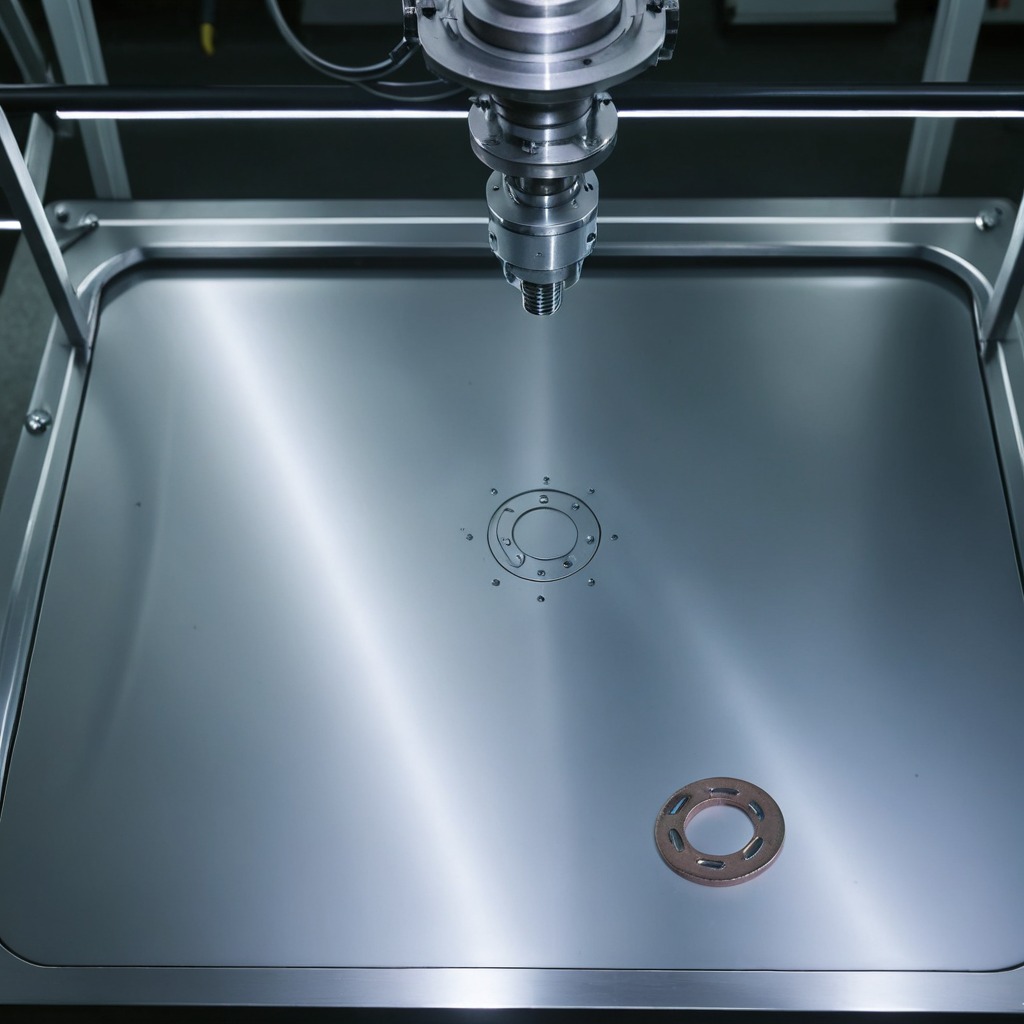
A flat metal washer is lying on a metal table in a machine shop under fluorescent lights.